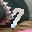
Label: 7